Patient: sex M, age 44
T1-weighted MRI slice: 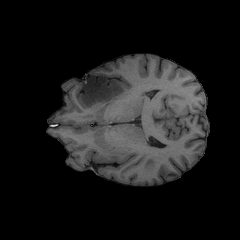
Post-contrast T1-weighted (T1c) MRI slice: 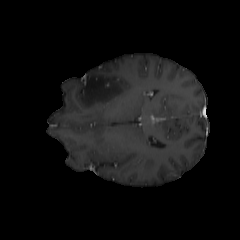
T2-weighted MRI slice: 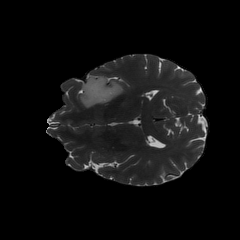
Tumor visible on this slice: yes
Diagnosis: Astrocytoma, IDH-mutant
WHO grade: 2